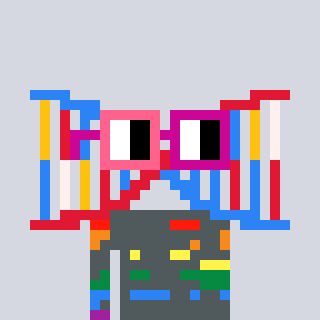
a pixel art character with square pink and red glasses, a dna-shaped head and a purple-colored body on a cool background